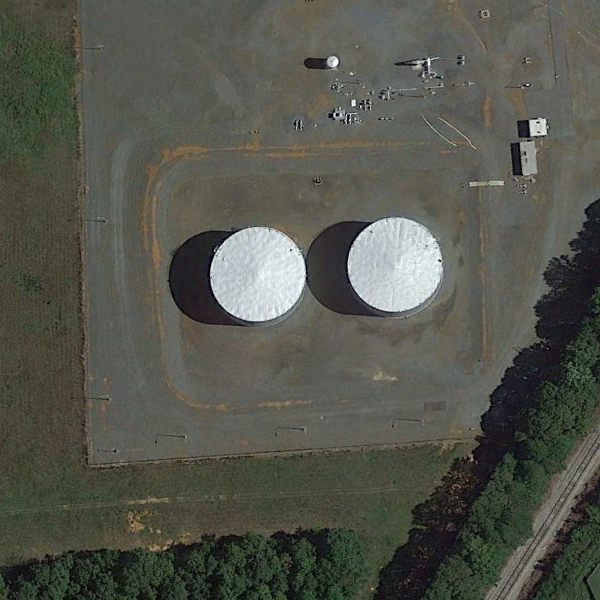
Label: StorageTanks